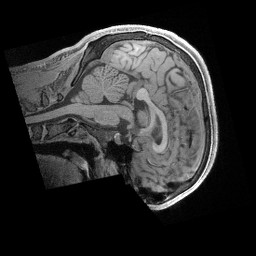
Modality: T1w
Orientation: sagittal
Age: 23
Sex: male
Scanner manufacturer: siemens
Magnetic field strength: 3 T
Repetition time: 2.4 s
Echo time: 0.00241 s